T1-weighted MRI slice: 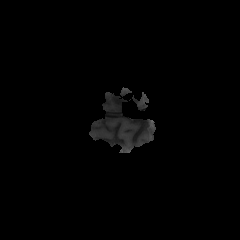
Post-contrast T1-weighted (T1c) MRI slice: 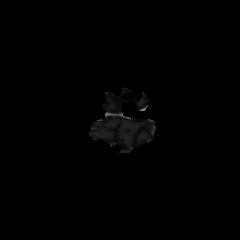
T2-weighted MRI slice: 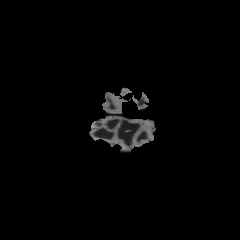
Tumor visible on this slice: no